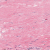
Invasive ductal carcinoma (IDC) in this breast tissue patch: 0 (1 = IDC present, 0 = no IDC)